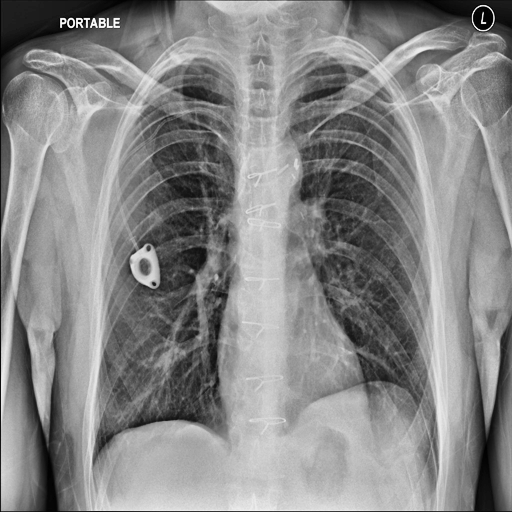
Finding: NORMAL